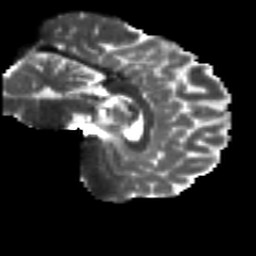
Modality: T2w
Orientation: sagittal
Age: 30
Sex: male
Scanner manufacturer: siemens
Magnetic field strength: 3 T
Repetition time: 8.8 s
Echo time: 0.085 s